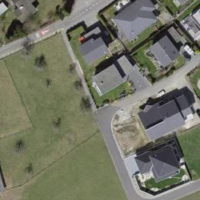
EUNIS habitat code: 55
Species observed at this site:
Fritillaria meleagris